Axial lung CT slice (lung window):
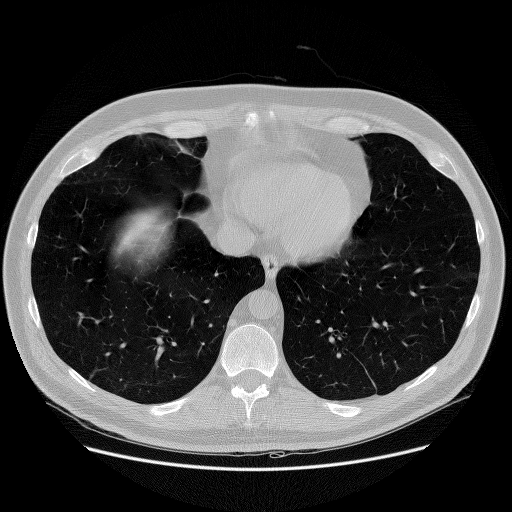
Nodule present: no